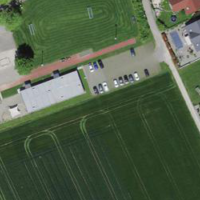
EUNIS habitat code: 52
Species observed at this site:
Symphoricarpos albus